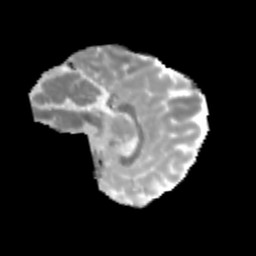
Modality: MD
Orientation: sagittal
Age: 10
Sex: female
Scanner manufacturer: siemens
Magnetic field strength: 3 T
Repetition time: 3.8 s
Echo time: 0.07 s